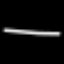
Label: line